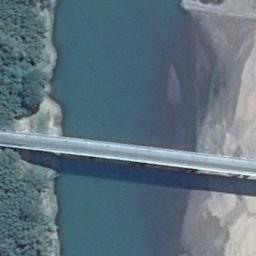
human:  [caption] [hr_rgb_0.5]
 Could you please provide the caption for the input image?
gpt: A bridge built on a dark blue river and some green plants on one side of the river .

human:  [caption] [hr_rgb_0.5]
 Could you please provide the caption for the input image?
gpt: A bridge connects the forests on both sides of the blue river .

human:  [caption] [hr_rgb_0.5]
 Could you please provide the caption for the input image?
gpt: Most of the area the bridge crosses is bare land .

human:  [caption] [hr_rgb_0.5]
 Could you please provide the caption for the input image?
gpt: A bridge is over the river between the bare land and many trees .

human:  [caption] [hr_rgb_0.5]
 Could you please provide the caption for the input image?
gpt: Some trees are around the bridge .